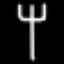
Label: fork